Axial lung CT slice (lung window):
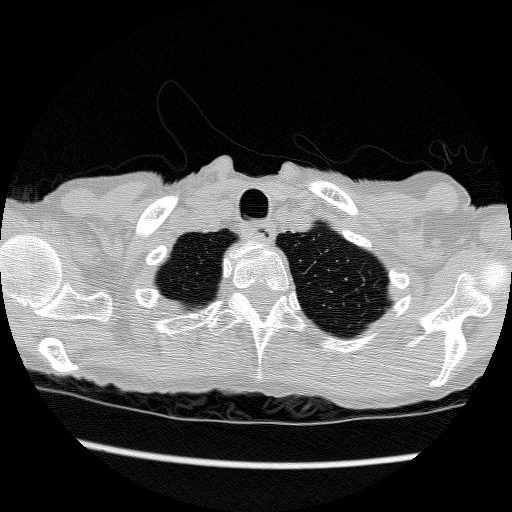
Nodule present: no